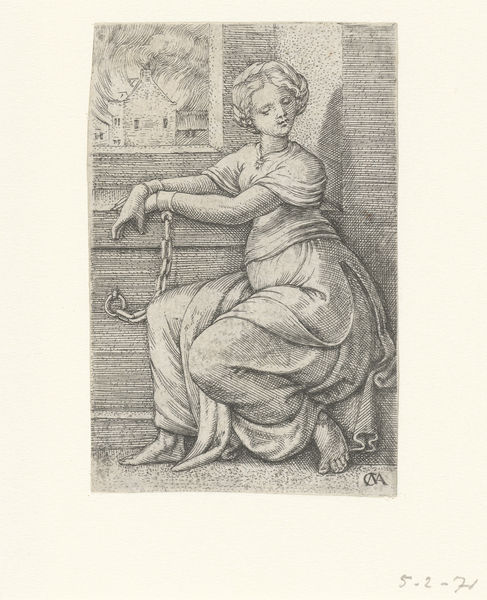
Titel: Geduld
Künstler: Cornelis Massijs
Standort: Amsterdam
Institution: Rijksmuseum
Schlagwörter: feuer, mädchen, sitzen, busen, fenster, frau, kleid, haus, jung, wand, qualm, holzschnitt, magd, kette, brand, bauch, junge frau, schwanger, barfuss, brennen, jungfrau, monogramm, schraffur, radierung, stich, geflochten, leid, gefangene, unschuldig, süss, fessel, angekettet, brant, raumtiefe, mädchenhaft, ung, gretel, sittsam, schriaffur, gretelfrisur, nachte füße, genry